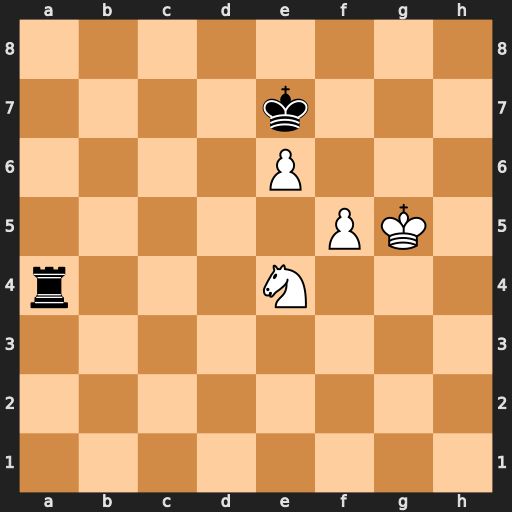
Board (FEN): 8/4k3/4P3/5PK1/r3N3/8/8/8
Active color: w
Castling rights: -
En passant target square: -
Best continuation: f6+ Kxe6 Nc5+ Kd5 Nxa4